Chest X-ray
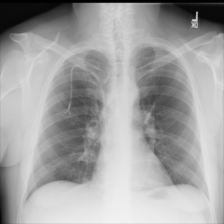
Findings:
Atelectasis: negative
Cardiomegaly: negative
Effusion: negative
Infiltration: negative
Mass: negative
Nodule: negative
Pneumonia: negative
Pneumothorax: negative
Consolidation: negative
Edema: negative
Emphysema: negative
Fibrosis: negative
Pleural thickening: negative
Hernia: negative